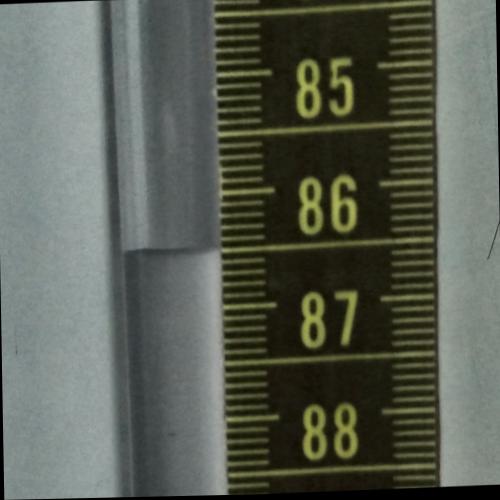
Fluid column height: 86.5 cm